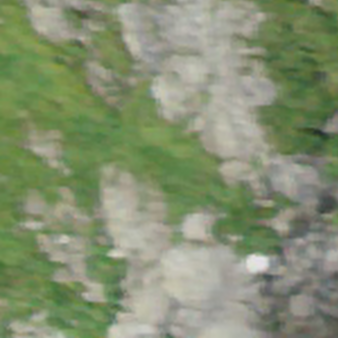
Label: other